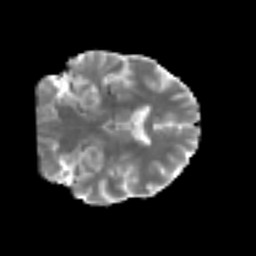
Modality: MD
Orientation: coronal
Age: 74
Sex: male
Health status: ill
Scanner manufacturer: siemens
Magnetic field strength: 3 T
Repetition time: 8.7 s
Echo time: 0.11 s